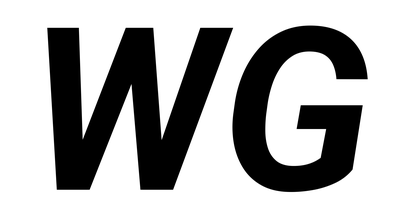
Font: Roboto-Italic_Bold_Italic